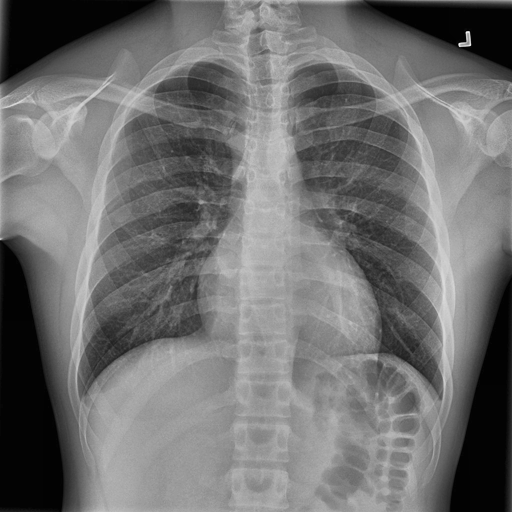
Finding: NORMAL